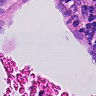
Metastatic tissue present: yes